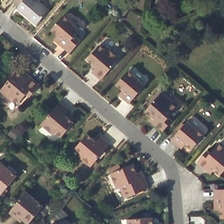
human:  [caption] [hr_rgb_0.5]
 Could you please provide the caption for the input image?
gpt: some buildings and many green trees are in a medium residential area .

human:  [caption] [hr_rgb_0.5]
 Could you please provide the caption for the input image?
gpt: some buildings and many green trees are in a medium residential area .

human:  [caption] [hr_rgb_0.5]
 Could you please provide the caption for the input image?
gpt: there are many houses in the medium residential region .

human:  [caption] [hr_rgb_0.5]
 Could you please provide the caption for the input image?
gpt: there are many houses in the medium residential region .

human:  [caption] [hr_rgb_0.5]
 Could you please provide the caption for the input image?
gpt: some buildings and many green trees are in a medium residential area .